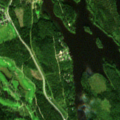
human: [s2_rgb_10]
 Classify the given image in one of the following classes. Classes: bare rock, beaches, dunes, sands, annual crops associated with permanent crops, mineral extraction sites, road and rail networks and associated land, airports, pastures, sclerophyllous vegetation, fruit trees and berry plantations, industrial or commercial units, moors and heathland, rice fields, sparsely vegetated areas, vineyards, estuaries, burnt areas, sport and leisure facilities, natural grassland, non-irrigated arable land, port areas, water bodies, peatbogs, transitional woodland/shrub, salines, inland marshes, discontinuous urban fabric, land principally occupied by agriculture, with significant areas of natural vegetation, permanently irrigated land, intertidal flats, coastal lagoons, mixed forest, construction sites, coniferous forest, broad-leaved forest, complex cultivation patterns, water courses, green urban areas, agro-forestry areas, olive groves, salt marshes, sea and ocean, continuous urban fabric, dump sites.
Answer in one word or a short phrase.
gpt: sport and leisure facilities, coniferous forest, mixed forest, water bodies